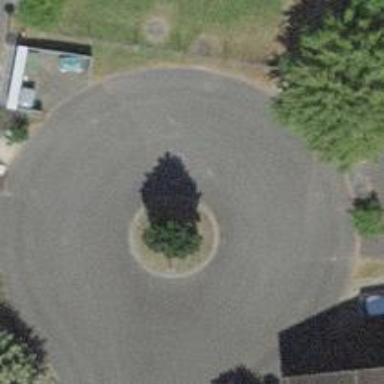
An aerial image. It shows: Mini roundabout on the road.